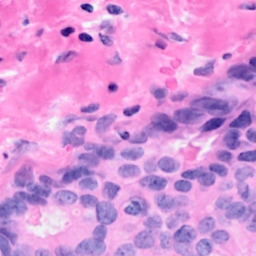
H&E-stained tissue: Breast